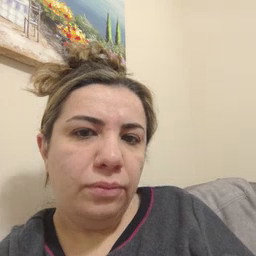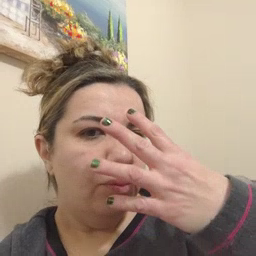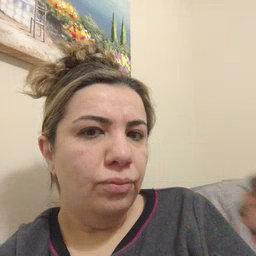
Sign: wolf